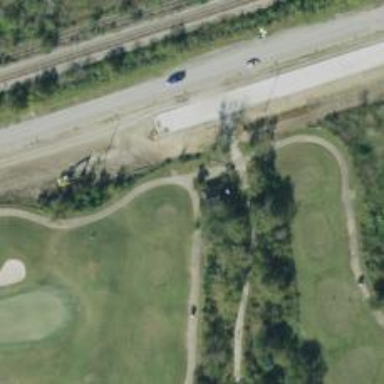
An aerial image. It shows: Path used for both walking and golf.